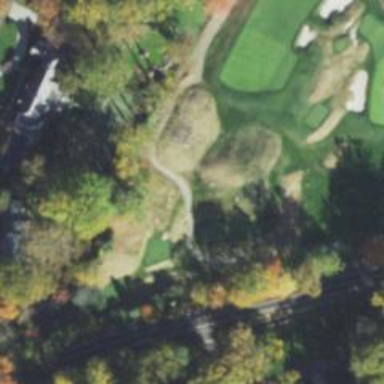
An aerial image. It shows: Footway that resembles golf path.